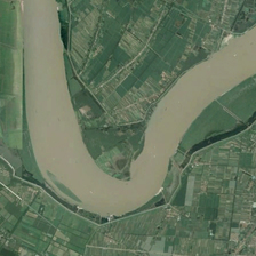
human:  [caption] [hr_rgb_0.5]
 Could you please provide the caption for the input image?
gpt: Many green farmland is located on both sides of the curved Kaji River.

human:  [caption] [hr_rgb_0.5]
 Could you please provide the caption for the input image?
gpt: Many green farmland is on both sides of the curved Kaji River.

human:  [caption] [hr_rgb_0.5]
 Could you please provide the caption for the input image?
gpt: Many green farmland is located on both sides of the curved Khaki River.

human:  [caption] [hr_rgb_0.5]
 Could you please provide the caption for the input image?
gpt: Many green farmland stands on the curved banks of the Khaki River.

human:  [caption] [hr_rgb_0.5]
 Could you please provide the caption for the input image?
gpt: There are many green farmland on both sides of the curved Kachi River.